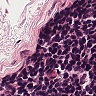
Metastatic tissue present: no